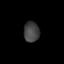
Tissue: lung
Cell type: Others
Senescence score: 0.1919
Nuclear area (px): 310
Mean DAPI intensity: 67.035